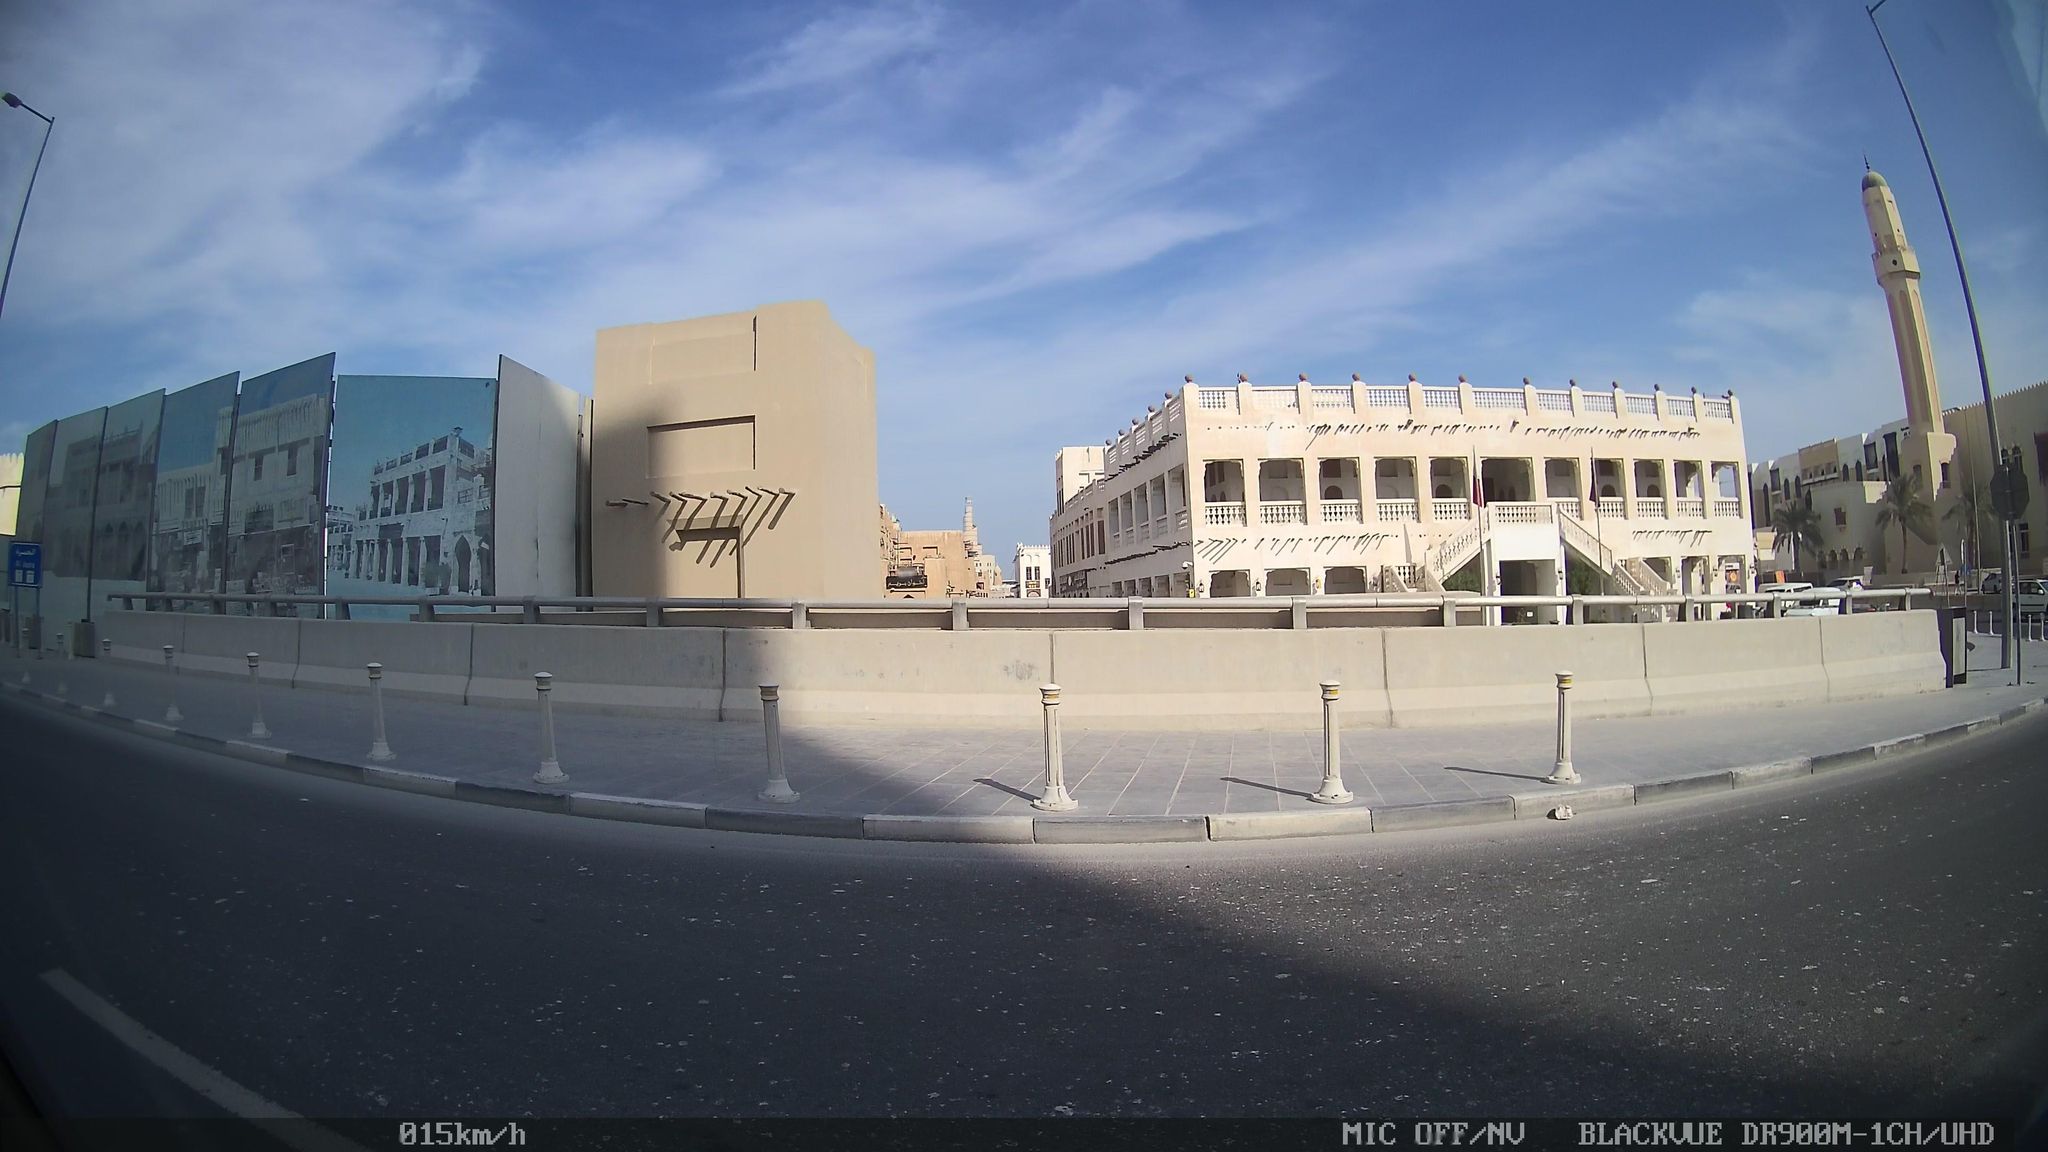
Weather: clear
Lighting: day
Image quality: good
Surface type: driving surface
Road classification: tertiary, tertiary_link
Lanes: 2, 1
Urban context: urban centre
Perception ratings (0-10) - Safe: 1.42, Lively: 4.8, Beautiful: 4.19, Boring: 4.97, Depressing: 4.3, Wealthy: 4.57